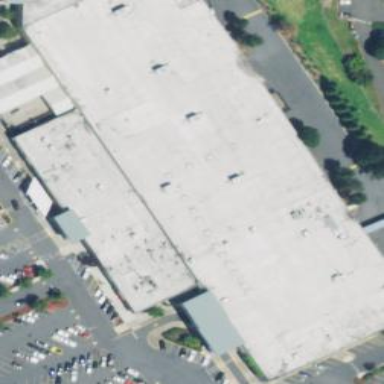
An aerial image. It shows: Supermarket building.